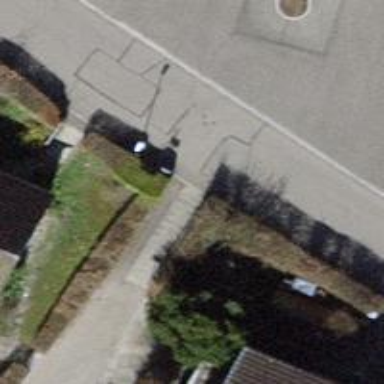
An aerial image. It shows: Road with steps.